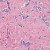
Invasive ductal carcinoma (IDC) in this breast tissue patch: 1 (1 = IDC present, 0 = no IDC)